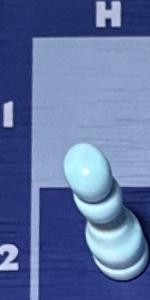
Label: Pawn_White